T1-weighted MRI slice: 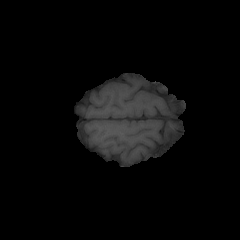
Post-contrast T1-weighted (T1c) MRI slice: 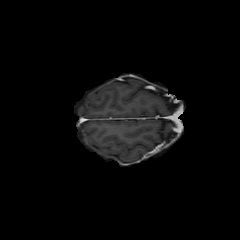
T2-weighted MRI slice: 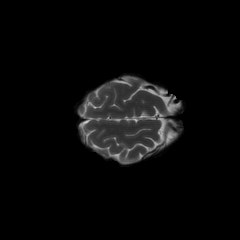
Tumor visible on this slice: no